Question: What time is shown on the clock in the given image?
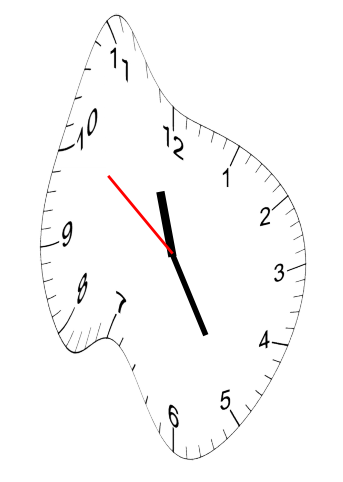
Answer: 11:24:51